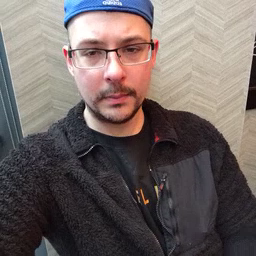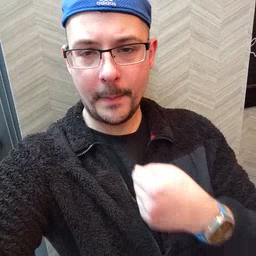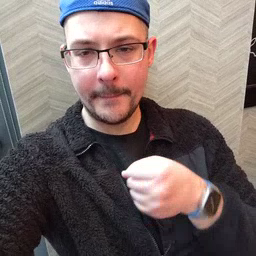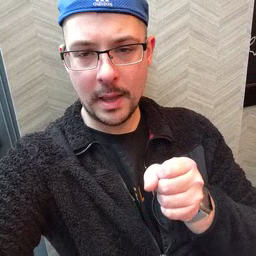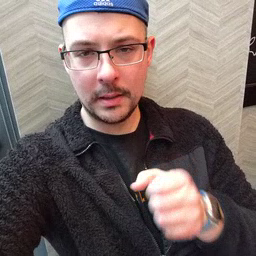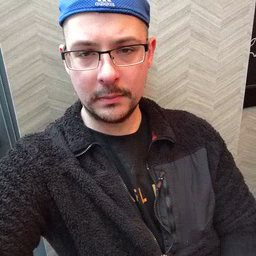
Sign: make